Interaction volume radius: 10 \u00c5
Interaction volume height: 10 \u00c5
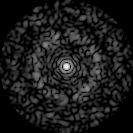
Disorder parameter: 0.8566